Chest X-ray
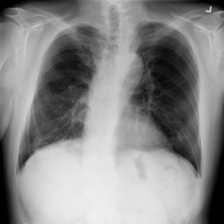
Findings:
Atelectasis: positive
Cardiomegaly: negative
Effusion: negative
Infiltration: negative
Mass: negative
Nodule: negative
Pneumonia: negative
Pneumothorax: negative
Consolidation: negative
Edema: negative
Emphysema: negative
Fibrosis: negative
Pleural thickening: negative
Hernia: negative